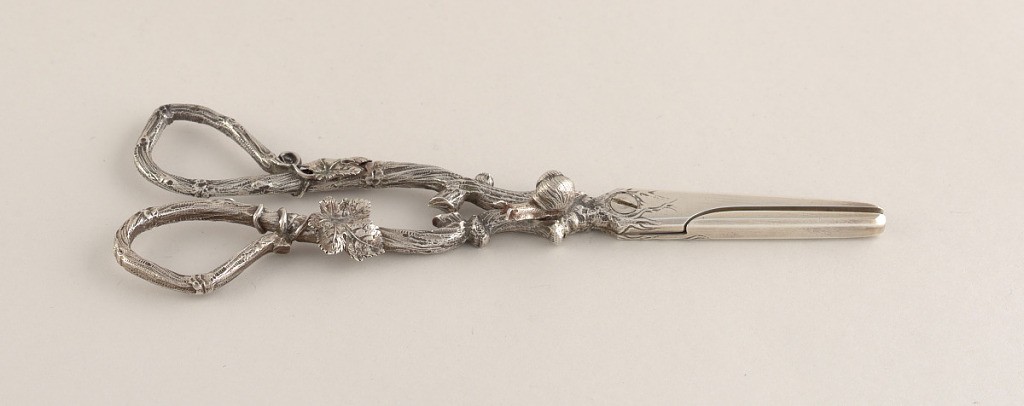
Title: Grape Shears with Grape Vine Handles and Slug
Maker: Charles Victor Gibert, French
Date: ca. 1890
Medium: silver
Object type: shears
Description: Scissors with irregular oval finger loops formed out of grape vine, which terminate in grape leaves, one on each side, with tendrils wrapping around stem. Vine form continues until neck where a snail is applied perched with head outstretched over the right side. Swivel mechnaism connects two short blunt blades.